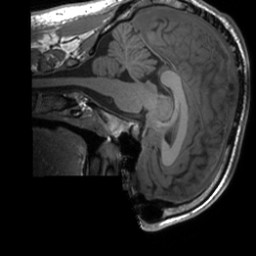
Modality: T1w
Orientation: sagittal
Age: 25
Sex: male
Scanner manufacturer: siemens
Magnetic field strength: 3 T
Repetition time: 1.9 s
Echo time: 0.00226 s